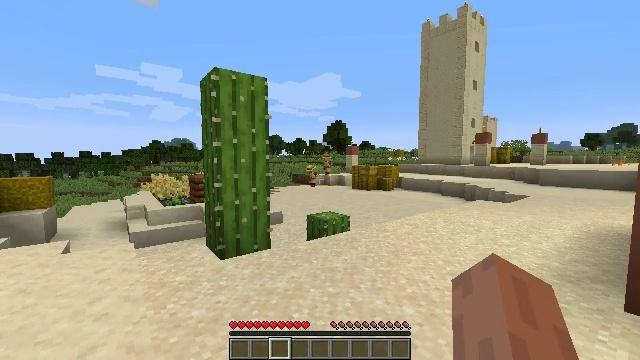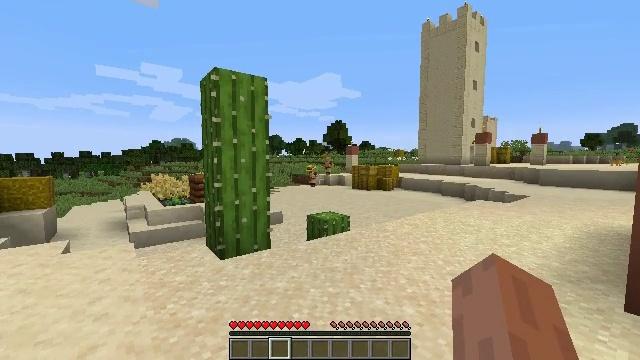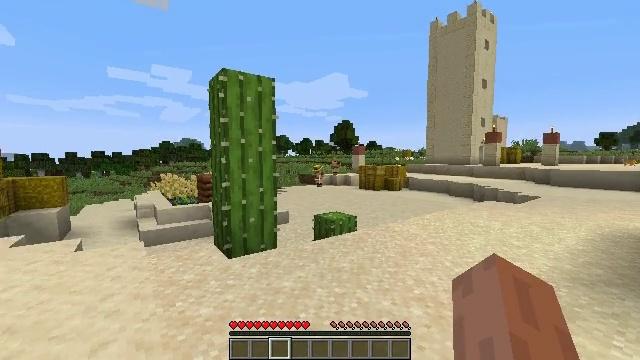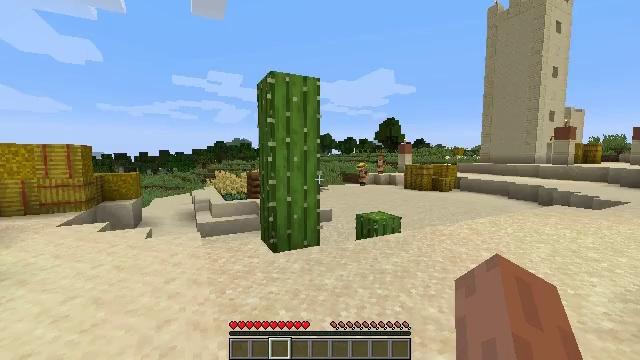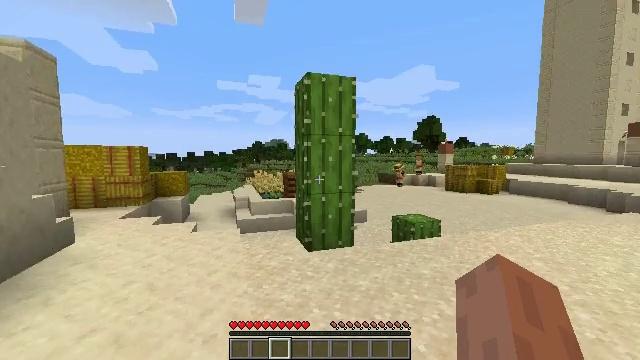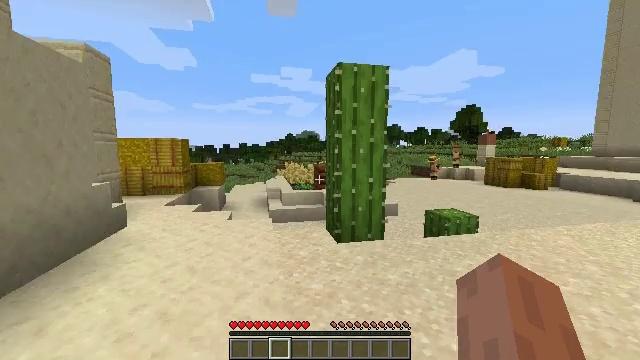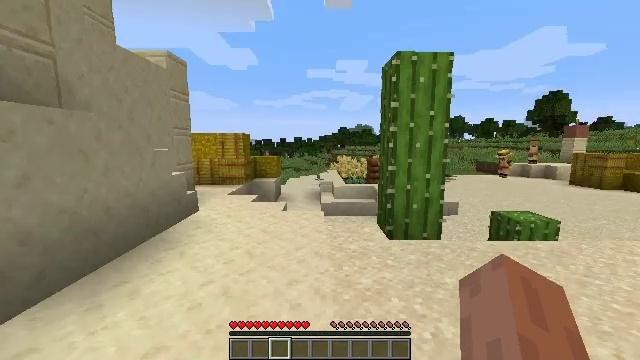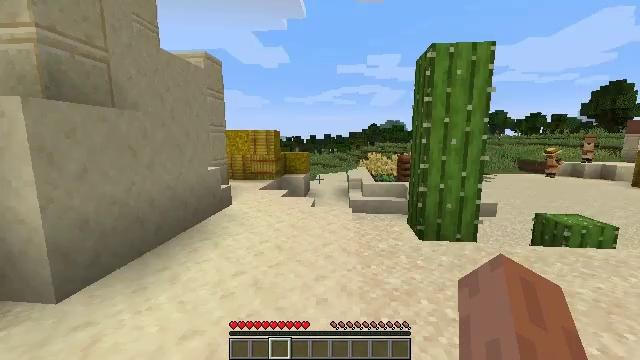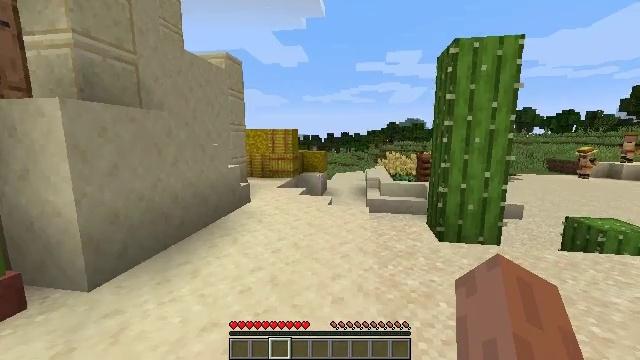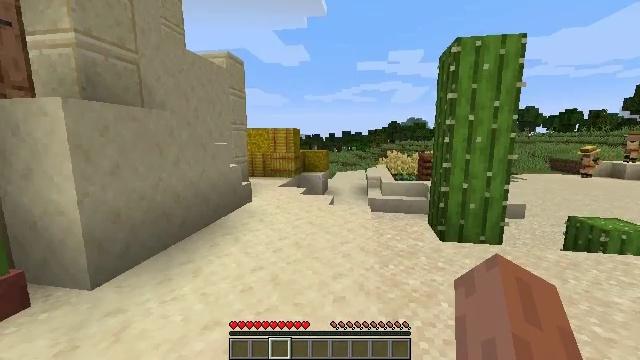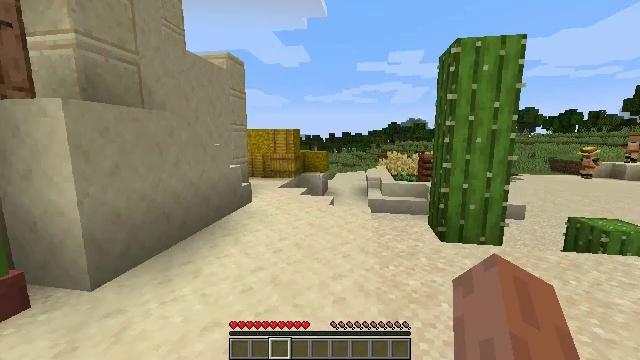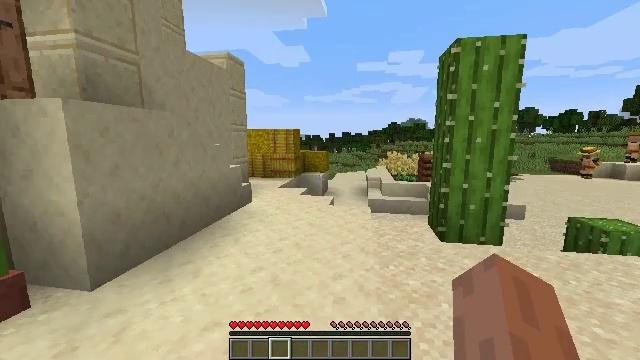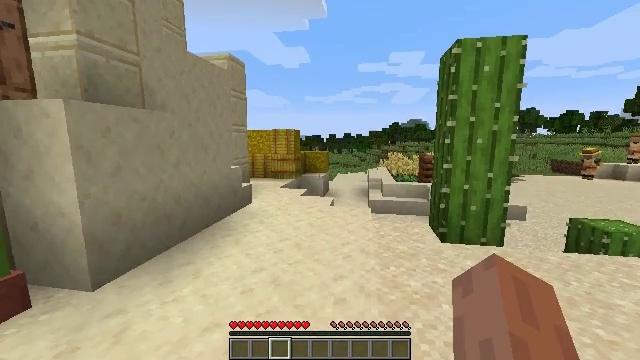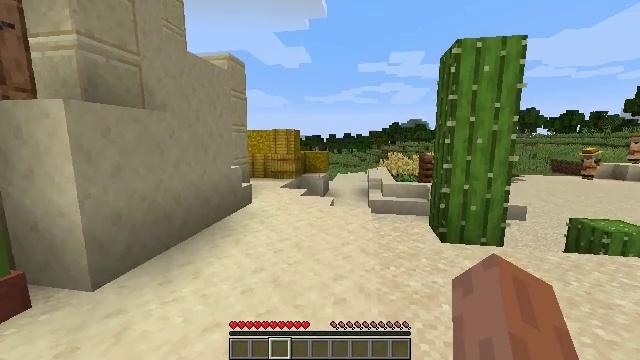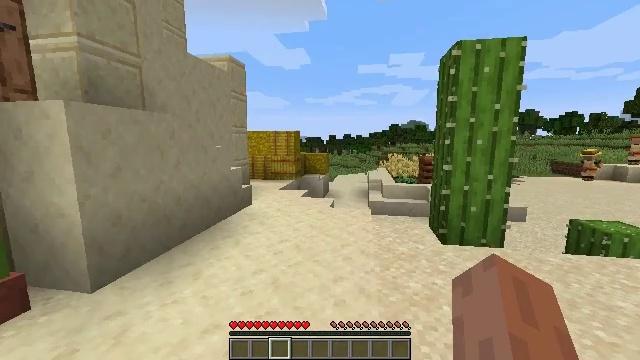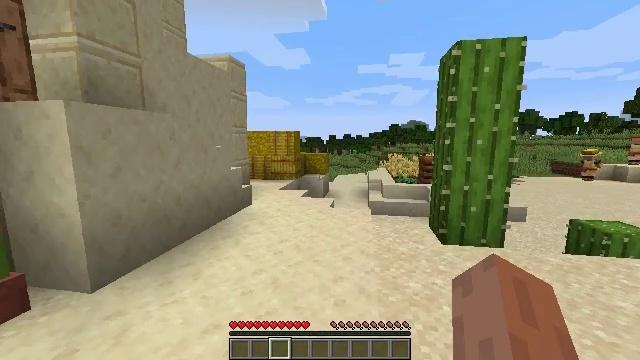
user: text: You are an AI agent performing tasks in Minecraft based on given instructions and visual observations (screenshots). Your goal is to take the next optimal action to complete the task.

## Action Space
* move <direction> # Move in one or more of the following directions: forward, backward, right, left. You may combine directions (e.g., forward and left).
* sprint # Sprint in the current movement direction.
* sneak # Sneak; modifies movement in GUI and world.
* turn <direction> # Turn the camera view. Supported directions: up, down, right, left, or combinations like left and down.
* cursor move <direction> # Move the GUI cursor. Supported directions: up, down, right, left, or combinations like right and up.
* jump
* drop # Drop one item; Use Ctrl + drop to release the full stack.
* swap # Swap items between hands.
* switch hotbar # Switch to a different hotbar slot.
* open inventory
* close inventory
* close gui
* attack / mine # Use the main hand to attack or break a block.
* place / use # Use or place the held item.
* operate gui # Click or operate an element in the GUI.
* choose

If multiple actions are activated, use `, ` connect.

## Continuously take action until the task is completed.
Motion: motion action
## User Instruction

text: Break the sea pickle cluster.
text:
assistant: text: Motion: attack / mine
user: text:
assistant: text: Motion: turn left, attack / mine
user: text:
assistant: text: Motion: turn left, attack / mine
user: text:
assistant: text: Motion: turn left, attack / mine
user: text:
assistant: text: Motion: turn left and down, attack / mine
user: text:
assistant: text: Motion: turn left and down, attack / mine
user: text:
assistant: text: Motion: turn left, attack / mine
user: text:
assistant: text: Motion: turn left, attack / mine
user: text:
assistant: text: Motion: attack / mine
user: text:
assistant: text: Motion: attack / mine
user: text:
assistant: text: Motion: attack / mine
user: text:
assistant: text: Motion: attack / mine
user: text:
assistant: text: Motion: attack / mine
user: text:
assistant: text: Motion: attack / mine
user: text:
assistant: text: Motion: attack / mine
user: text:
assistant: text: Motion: attack / mine
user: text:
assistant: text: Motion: attack / mine
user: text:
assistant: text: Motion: turn right, attack / mine
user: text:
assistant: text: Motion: turn right, attack / mine
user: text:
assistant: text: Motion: turn right, attack / mine
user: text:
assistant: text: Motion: turn right, attack / mine
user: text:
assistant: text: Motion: turn right, attack / mine
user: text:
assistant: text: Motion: turn right, attack / mine
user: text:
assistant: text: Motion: turn right, attack / mine
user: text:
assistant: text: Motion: turn right, attack / mine
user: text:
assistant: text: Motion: turn right, attack / mine
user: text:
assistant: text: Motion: turn right, attack / mine
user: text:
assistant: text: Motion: attack / mine
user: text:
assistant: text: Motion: turn right, attack / mine
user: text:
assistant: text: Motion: attack / mine